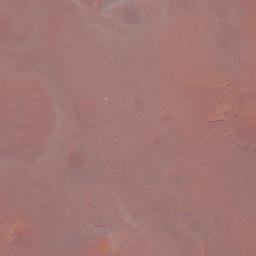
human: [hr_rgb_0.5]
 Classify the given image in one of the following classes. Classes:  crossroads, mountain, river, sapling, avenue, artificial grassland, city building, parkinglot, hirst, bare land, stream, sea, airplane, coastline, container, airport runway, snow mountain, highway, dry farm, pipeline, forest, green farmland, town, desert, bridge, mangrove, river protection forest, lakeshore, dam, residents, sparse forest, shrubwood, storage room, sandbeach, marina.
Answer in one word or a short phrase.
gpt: desert